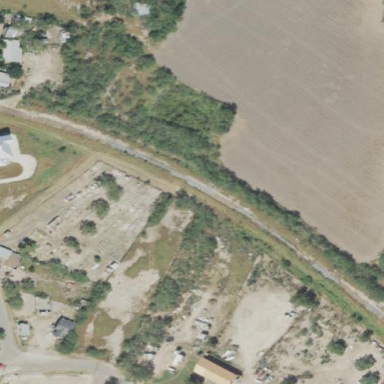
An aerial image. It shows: Cemetery.